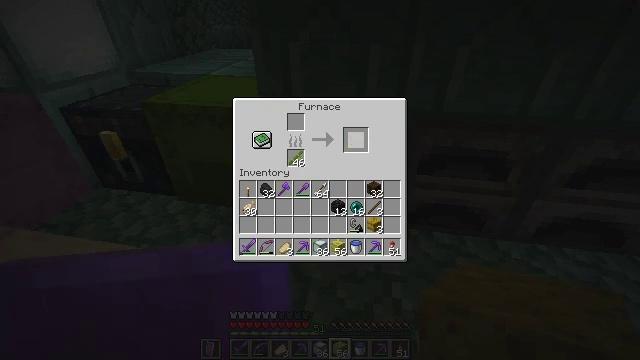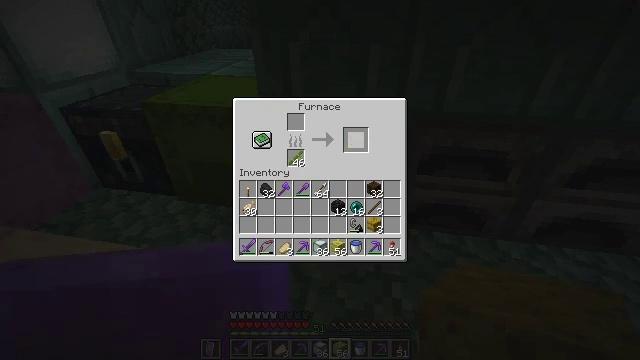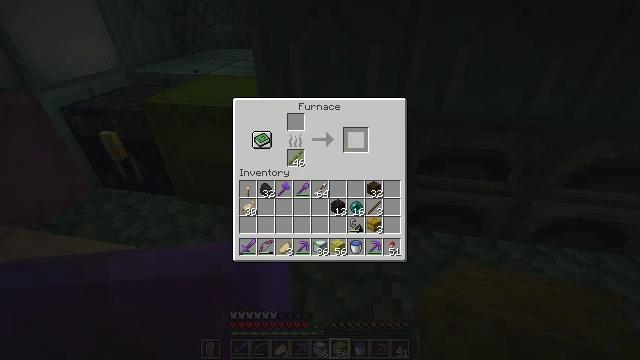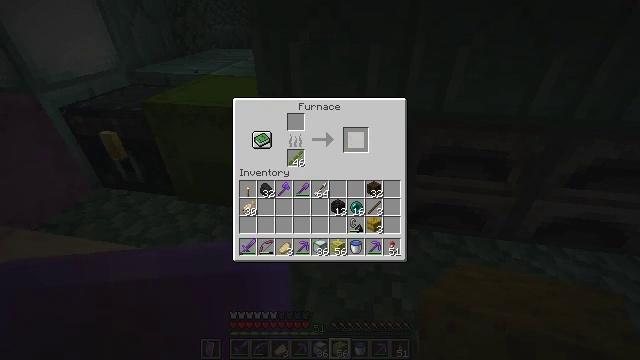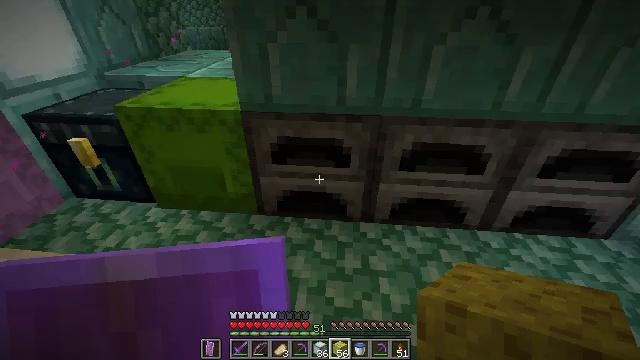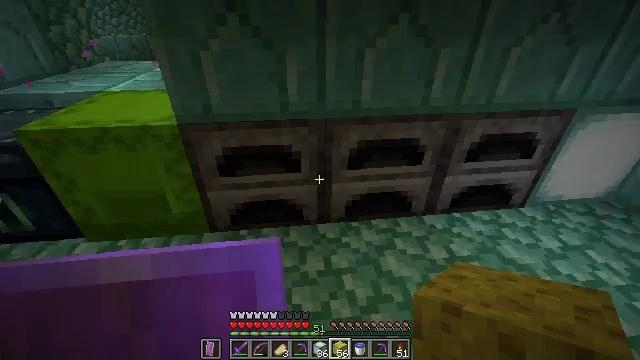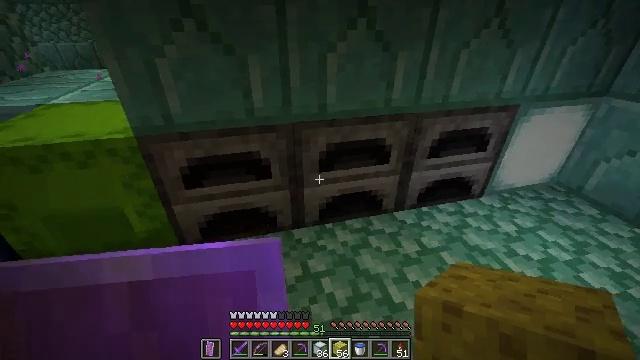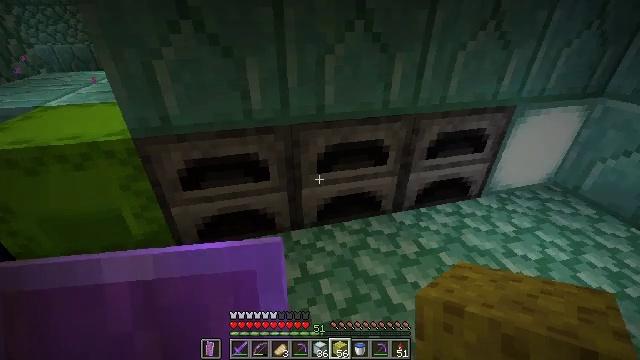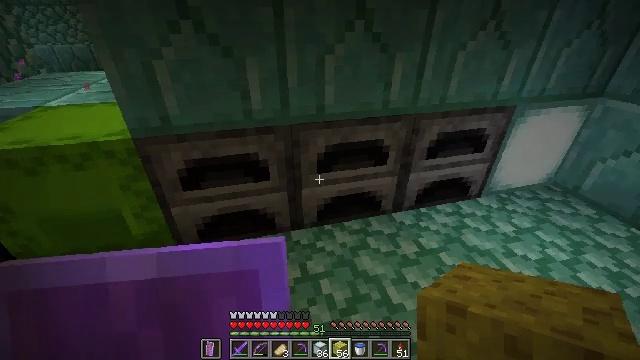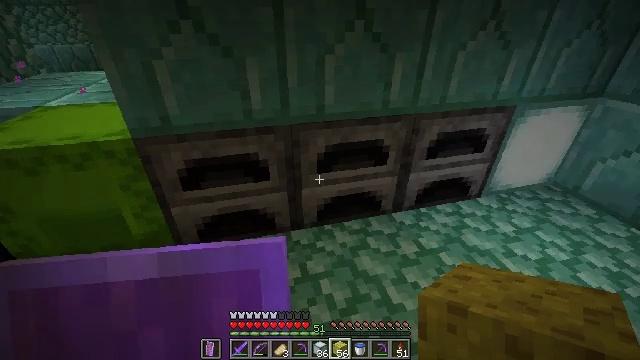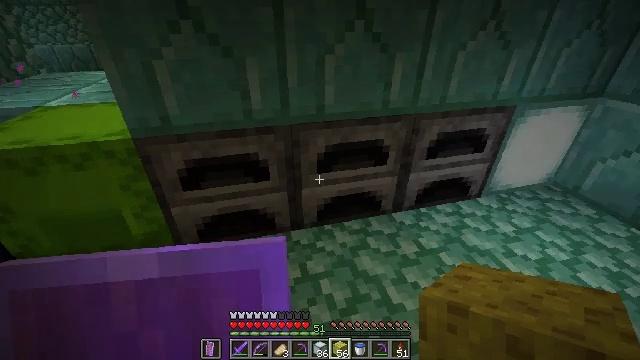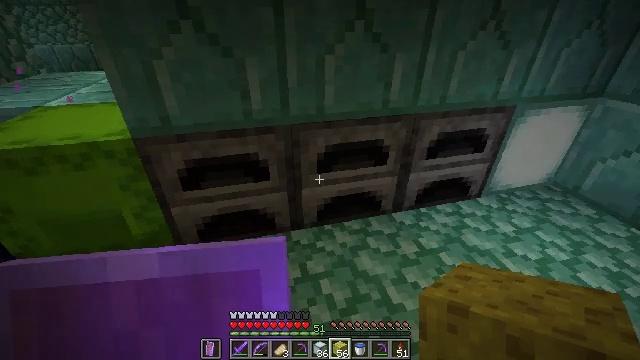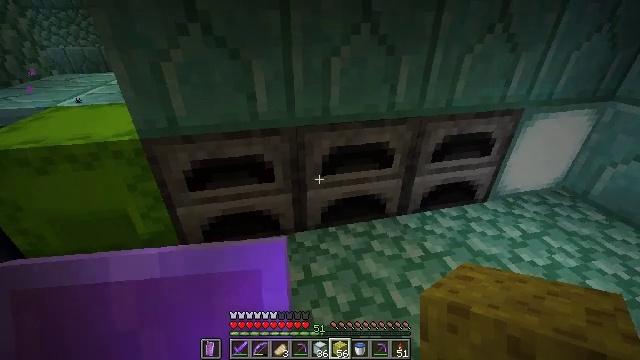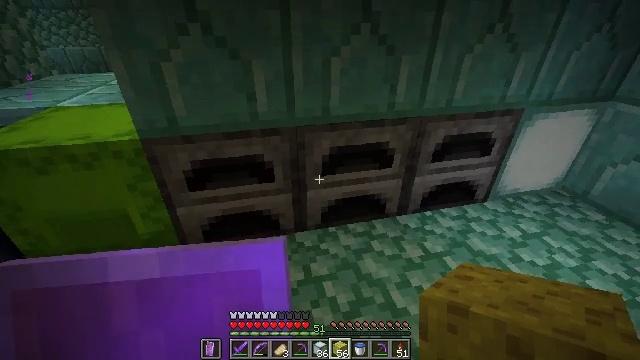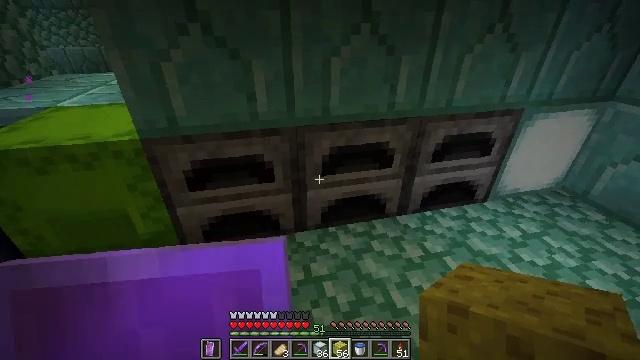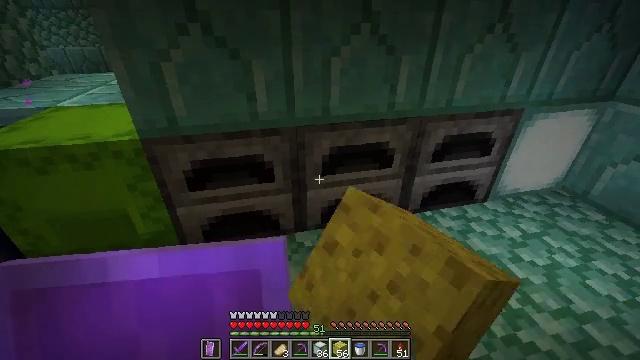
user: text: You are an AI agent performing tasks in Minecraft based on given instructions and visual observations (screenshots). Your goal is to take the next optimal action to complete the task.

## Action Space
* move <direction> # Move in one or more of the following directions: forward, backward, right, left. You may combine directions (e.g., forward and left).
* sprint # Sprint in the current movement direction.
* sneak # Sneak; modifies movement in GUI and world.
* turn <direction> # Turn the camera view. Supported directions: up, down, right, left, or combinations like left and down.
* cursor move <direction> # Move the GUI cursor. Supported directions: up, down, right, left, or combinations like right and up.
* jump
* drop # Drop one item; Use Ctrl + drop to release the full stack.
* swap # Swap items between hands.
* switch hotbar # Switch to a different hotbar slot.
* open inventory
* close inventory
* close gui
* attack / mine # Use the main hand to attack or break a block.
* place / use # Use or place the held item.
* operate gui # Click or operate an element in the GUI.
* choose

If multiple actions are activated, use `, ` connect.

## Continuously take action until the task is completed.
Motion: motion action
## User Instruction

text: craft item sponge
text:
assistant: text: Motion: no_op
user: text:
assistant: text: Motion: no_op
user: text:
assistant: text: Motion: no_op
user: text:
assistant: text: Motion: turn right
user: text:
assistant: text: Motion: turn right and up
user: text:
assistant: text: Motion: turn right
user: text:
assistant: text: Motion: no_op
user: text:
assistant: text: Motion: no_op
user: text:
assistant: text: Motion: no_op
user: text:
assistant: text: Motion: no_op
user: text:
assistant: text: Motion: no_op
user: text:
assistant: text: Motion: turn left
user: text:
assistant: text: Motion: no_op
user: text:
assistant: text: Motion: use / place
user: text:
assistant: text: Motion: use / place
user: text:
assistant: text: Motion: use / place
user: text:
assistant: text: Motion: no_op
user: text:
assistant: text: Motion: no_op
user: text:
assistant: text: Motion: no_op
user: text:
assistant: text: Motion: turn right
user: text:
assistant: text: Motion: turn right and up
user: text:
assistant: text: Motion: turn right and up
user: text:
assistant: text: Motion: no_op
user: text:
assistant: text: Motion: no_op
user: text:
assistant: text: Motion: no_op
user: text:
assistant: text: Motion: sneak
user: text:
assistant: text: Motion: sneak, turn up
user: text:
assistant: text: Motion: sneak
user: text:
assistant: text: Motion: sneak
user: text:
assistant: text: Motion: sneak